Question: In AngularJS, I have my Restful API in a subdomain but I am having the problem where the cookie/session is not being shared across domains. For Angular I am doing this:
'''
app.config(['$httpProvider',
function($httpProvider) {
$httpProvider.defaults.useXDomain = true;
$httpProvider.defaults.withCredentials = true;
delete $httpProvider.defaults.headers.common['X-Requested-With'];
}]);
'''
Also when I am making a request with $http I am doing
'''
var object = {};
object.url = '/example'
object.withCredentials = true;
$http(object).success(object.success).error(object.error);
'''
And On my server side I have:
'''
if($_SERVER['REQUEST_METHOD']=='OPTIONS') {
if(isset($_SERVER['HTTP_X_FOWARDED_HOST']) && !empty($_SERVER['HTTP_X_FOWARDED_HOST'])) {
$origin=$_SERVER['HTTP_X_FOWARDED_HOST'];
} else {
$origin=$_SERVER['HTTP_ORIGIN'];
}
if(isset($_SERVER['HTTP_ACCESS_CONTROL_REQUEST_METHOD']) && ($_SERVER['HTTP_ACCESS_CONTROL_REQUEST_METHOD']=='POST' || $_SERVER['HTTP_ACCESS_CONTROL_REQUEST_METHOD']=='DELETE' || $_SERVER['HTTP_ACCESS_CONTROL_REQUEST_METHOD']=='PUT')) {
header('Access-Control-Allow-Origin: '.$origin);
header('Access-Control-Allow-Credentials: true');
header('Access-Control-Allow-Headers: *,X-Requested-With,Content-Type');
//header('Access-Control-Allow-Headers: Content-Type');
header('Access-Control-Allow-Methods: POST, GET, OPTIONS, DELETE, PUT');
// http://stackoverflow.com/a/<PHONE>/578667
header('Access-Control-Max-Age: 86400');
}
}
'''
Now I see that the server is saying that it will allow credentials but its not being sent in the options request. Screenshot below.

What am I doing wrong?
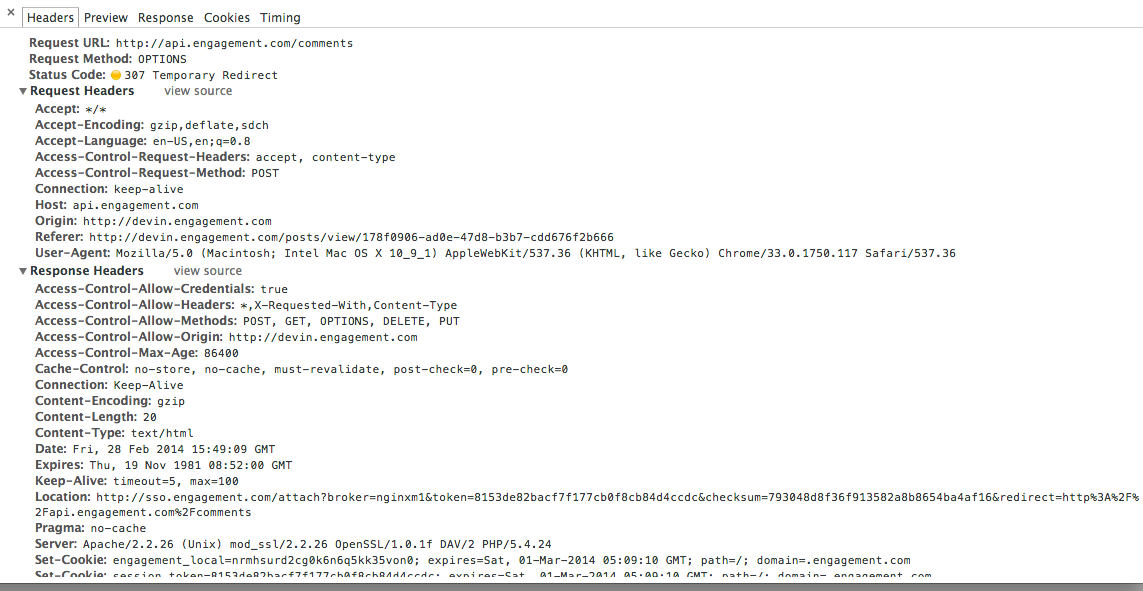
Answer: By default credentials are NOT sent in a CORS pre-flight OPTIONS request. <URL>. The credentials will be sent on your actual request.
Also, useXDomain and X-Request-With headers are not actually used in current versions of angular, so those lines are doing nothing in your $httpProvider config. All CORS interaction is handled by the browser itself and your server.
In general to properly implement CORS your server should not require credentials on the preflight request. (Please note that some browsers send them anyway, but shouldn't.) This is because an OPTIONS request is considered "safe" and should never contain any confidential information.
It may be your problem is in the cookies you're trying to share across domains. What cookies are you trying to send where?